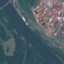
Label: River